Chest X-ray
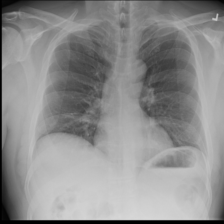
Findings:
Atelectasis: negative
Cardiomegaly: negative
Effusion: negative
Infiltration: positive
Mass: negative
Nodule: negative
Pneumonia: negative
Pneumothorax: negative
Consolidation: negative
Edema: negative
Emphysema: negative
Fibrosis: negative
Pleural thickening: negative
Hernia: negative